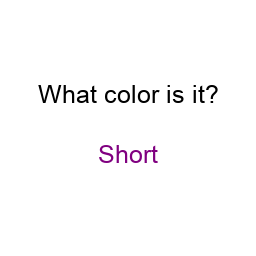
Color: purple
Background color: white
Question text color: black